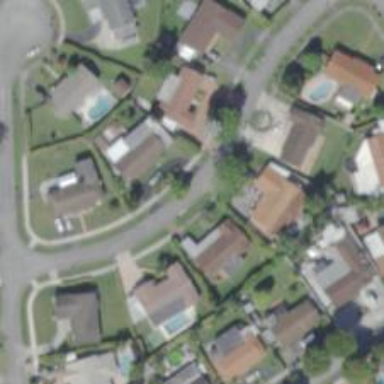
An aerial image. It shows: Residential road.